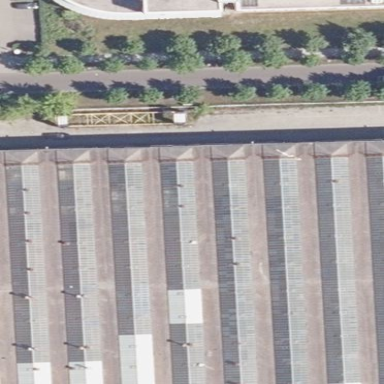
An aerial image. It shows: Industrial building.